Question: I am trying to figure out how to:
'''
- Select 10 random jobs
- Join the default jobs location name
- Join the default jobs sector name
'''
For each joining table I have added '_default' if the job has more than one location for example.
I have the following database structure.

The problem I am having is that this query is returning the same jobs more than once.
'''
SELECT j.job_id, j.job_name, j.job_uri, j.job_image1, s.section_name as section
FROM jobs j
LEFT JOIN job_sectors js ON j.job_id = js.job_id
LEFT JOIN sectors s ON s.sector_id = js.sector_id
WHERE j.job_featured = '1'
AND j.job_status = 'ENABLED'
ORDER BY RAND()
LIMIT 10
'''
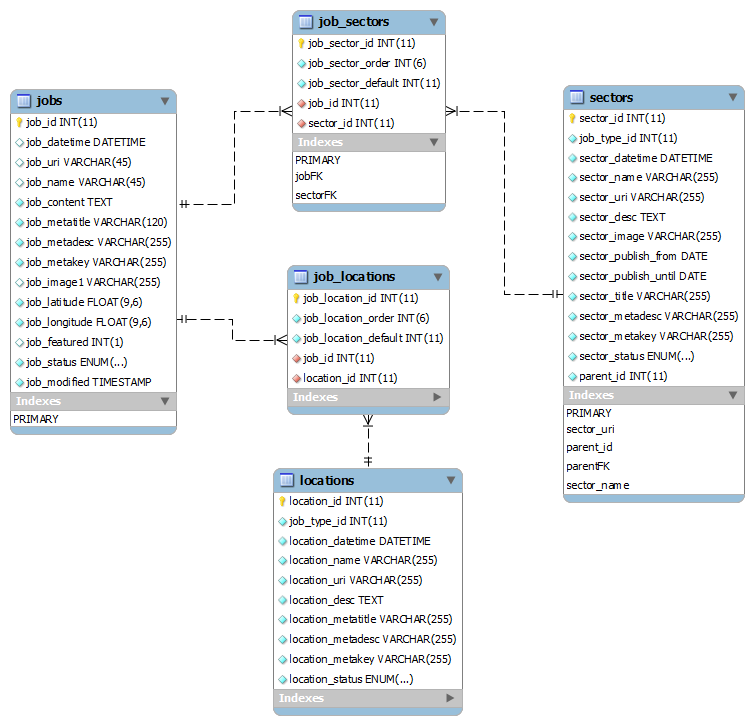
Answer: You could select 10 jobs in a subquery. If one job has multiple sectors, you would end up with more than 10 rows (but still 10 jobs.)
'''
select *
from (
select *
from jobs
where jobs.job_featured = '1'
and jobs.status = 'ENABLED'
order by
rand()
limit 10
) as j
left join
job_sectors js
on js.job_id = j.job_id
left join
sectors s
on s.sector_id = js.sector_id
'''